三年级 · 度量几何学
下面大长方形中, 每个小方格表示 1 平方厘米, 那么, 大长方形的面积是（）。

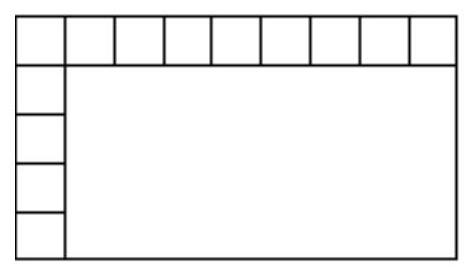
A. 45 平方厘米
B. 9 平方厘米
C. 15 平方厘米
答案: A
解析: 解A

【分析】先用长方形长的一边可以摆小方格的个数乘宽的一边可以摆小方格的个数, 从而计算出这个大长方形里有小方格的总个数, 有多少个小方格, 则大长方形的面积就是几平方厘米, 依此计算并选择。

【详解】 $9 \times 5=45$ (个)

$45 \times 1=45$ (平方厘米)

即大长方形的面积是 45 平方厘米。

故答案为: A

【点睛】熟练掌握长方形的面积的计算是解答此题的关键。